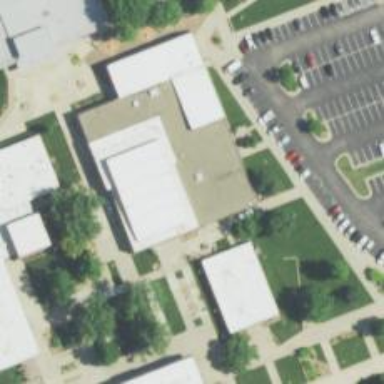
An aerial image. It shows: College building.